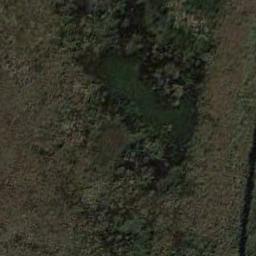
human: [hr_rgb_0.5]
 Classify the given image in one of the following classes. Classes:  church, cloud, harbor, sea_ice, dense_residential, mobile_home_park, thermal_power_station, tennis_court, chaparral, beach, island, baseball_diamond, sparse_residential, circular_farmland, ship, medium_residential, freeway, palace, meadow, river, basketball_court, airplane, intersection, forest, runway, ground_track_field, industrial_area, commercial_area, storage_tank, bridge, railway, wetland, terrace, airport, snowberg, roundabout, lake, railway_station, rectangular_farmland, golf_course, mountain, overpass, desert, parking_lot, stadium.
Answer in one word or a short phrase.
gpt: wetland